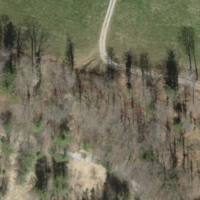
EUNIS habitat code: 44
Species observed at this site:
Corylus avellana